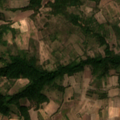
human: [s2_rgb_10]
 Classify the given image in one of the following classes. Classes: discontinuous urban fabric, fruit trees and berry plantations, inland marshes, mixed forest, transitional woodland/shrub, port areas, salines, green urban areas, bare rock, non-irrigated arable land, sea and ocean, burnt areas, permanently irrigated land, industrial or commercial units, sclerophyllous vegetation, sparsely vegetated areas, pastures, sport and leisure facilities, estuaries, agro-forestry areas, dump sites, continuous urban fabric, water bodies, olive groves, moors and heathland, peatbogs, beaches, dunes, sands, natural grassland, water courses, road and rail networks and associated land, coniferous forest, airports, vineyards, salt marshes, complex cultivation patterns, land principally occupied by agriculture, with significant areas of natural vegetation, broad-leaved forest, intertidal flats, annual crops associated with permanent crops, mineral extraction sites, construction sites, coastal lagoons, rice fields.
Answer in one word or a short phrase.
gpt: complex cultivation patterns, land principally occupied by agriculture, with significant areas of natural vegetation, broad-leaved forest